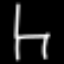
Label: chair